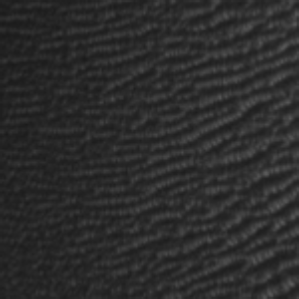
Label: frost